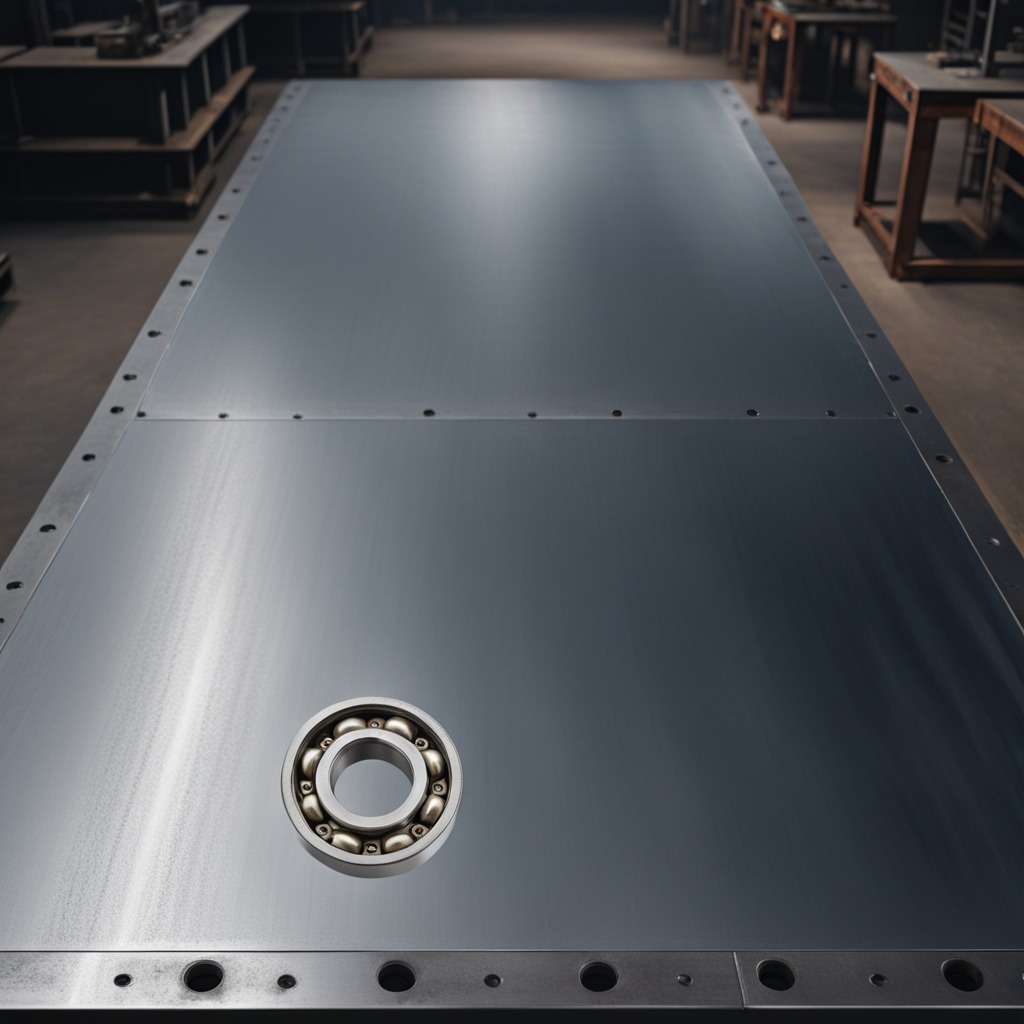
A metal ball bearing is lying on the cold steel table in a mining workshop.